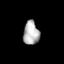
Tissue: skin
Cell type: Epithelial cells
Senescence score: 0.2577
Nuclear area (px): 365
Mean DAPI intensity: 178.918